Question: I have a table with 3 columns, as shown below. I'd like to make the middle column horizontally scrollable, so all the zeros will appear just in one line, and when I scroll all the three rows will move together .Thanks
'''
<div class="inner hiddenDiv">
<table class="table bold" id="tableMiddle">
<thead class="row">
<tr class="">
<th class="col-xs-3" data-bind="text:Name">Name of the project</th>
<th class="col-xs-7">
<!-- ko foreach: Totals -->
<span class="col-xs-1">
<input disabled="disabled" data-bind="value:Math.round($data)">
</span>
<span class="col-xs-1">
<input disabled="disabled" data-bind="value:Math.round($data)">
</span>
<span class="col-xs-1">
<input disabled="disabled" data-bind="value:Math.round($data)">
</span>
<span class="col-xs-1">
<input disabled="disabled" data-bind="value:Math.round($data)">
</span>
<span class="col-xs-1">
<input disabled="disabled" data-bind="value:Math.round($data)">
</span>
<span class="col-xs-1">
<input disabled="disabled" data-bind="value:Math.round($data)">
</span>
<span class="col-xs-1">
<input disabled="disabled" data-bind="value:Math.round($data)">
</span>
<span class="col-xs-1">
<input disabled="disabled" data-bind="value:Math.round($data)">
</span>
<span class="col-xs-1">
<input disabled="disabled" data-bind="value:Math.round($data)">
</span>
<span class="col-xs-1">
<input disabled="disabled" data-bind="value:Math.round($data)">
</span>
<span class="col-xs-1">
<input disabled="disabled" data-bind="value:Math.round($data)">
</span>
<span class="col-xs-1">
<input disabled="disabled" data-bind="value:Math.round($data)">
</span>
<!-- /ko -->
</th>
<th class="col-xs-2">
<span class="col-xs-6"></span>
<span class="col-xs-6"></span>
</th>
</tr>
</thead>
<tbody class="row">
<!-- ko foreach: Childs -->
<tr class="">
<td class="col-xs-3" data-bind="text:Name">Employee2</td>
<td class="col-xs-7">
<!-- ko foreach: Values -->
<span class="col-xs-1">
<input data-bind="textInput:Value">
</span>
<span class="col-xs-1">
<input data-bind="textInput:Value">
</span>
<span class="col-xs-1">
<input data-bind="textInput:Value">
</span>
<span class="col-xs-1">
<input data-bind="textInput:Value">
</span>
<span class="col-xs-1">
<input data-bind="textInput:Value">
</span>
<span class="col-xs-1">
<input data-bind="textInput:Value">
</span>
<span class="col-xs-1">
<input data-bind="textInput:Value">
</span>
<span class="col-xs-1">
<input data-bind="textInput:Value">
</span>
<span class="col-xs-1">
<input data-bind="textInput:Value">
</span>
<span class="col-xs-1">
<input data-bind="textInput:Value">
</span>
<span class="col-xs-1">
<input data-bind="textInput:Value">
</span>
<span class="col-xs-1">
<input data-bind="textInput:Value">
</span>
<!-- /ko -->
</td>
<td class="col-xs-2">
<span class="col-xs-6">
<input>
</span>
<span class="col-xs-6">
<input>
</span>
</td>
</tr>
<tr class="">
<td class="col-xs-3" data-bind="text:Name">Employee 1</td>
<td class="col-xs-7">
<!-- ko foreach: Values -->
<span class="col-xs-1">
<input data-bind="textInput:Value">
</span>
<span class="col-xs-1">
<input data-bind="textInput:Value">
</span>
<span class="col-xs-1">
<input data-bind="textInput:Value">
</span>
<span class="col-xs-1">
<input data-bind="textInput:Value">
</span>
<span class="col-xs-1">
<input data-bind="textInput:Value">
</span>
<span class="col-xs-1">
<input data-bind="textInput:Value">
</span>
<span class="col-xs-1">
<input data-bind="textInput:Value">
</span>
<span class="col-xs-1">
<input data-bind="textInput:Value">
</span>
<span class="col-xs-1">
<input data-bind="textInput:Value">
</span>
<span class="col-xs-1">
<input data-bind="textInput:Value">
</span>
<span class="col-xs-1">
<input data-bind="textInput:Value">
</span>
<span class="col-xs-1">
<input data-bind="textInput:Value">
</span>
<!-- /ko -->
</td>
<td class="col-xs-2">
<span class="col-xs-6">
<input>
</span>
<span class="col-xs-6">
<input>
</span>
</td>
</tr>
<!-- /ko -->
</tbody>
</table>
</div>
span {
min-width: 30px;
}
input {
padding: 4px 2px;
width: 90%;
background-color: transparent;
border: none;
border-radius: 1px;
text-align: center;
}
'''
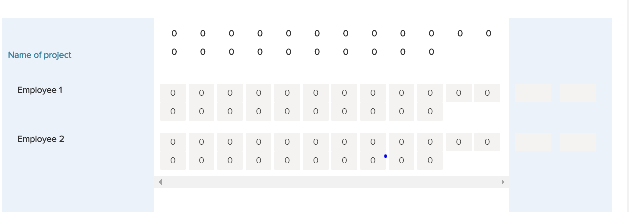
Answer: This will require you to restructure your table. In order to scroll the middle column, that column's data will need to be contained in one element. To do this I would recommend with creating a table with three columns and a sub table in each of those columns or the better approach since you are using bootstrap, would be to create a 3 column grid system with 3 in each of those columns.
Something like...
'''
<div class="row">
<div class="col-sm-4">
<div class="row"></div>
<div class="row"></div>
<div class="row"></div>
</div>
<div class="col-sm-4 scroll-column">
<div class="row"></div>
<div class="row"></div>
<div class="row"></div>
</div>
<div class="col-sm-4">
<div class="row"></div>
<div class="row"></div>
<div class="row"></div>
</div>
</div>
.scroll-column {
whitespace: no-wrap;
overflow-x: auto;
}
'''